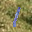
Label: 1